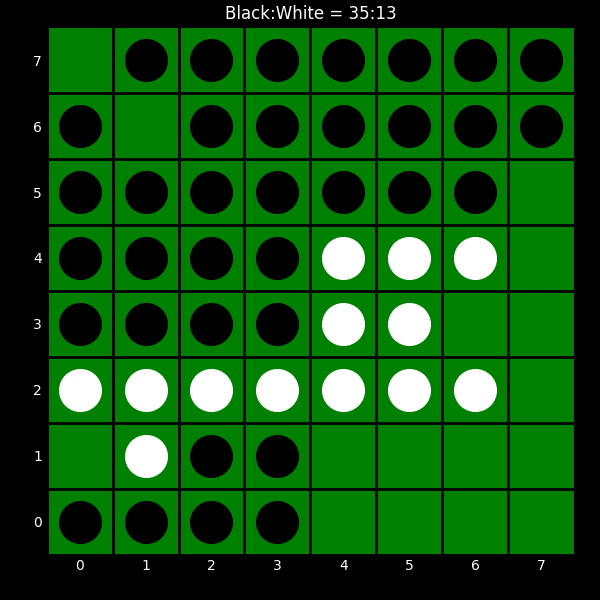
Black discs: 35
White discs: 13